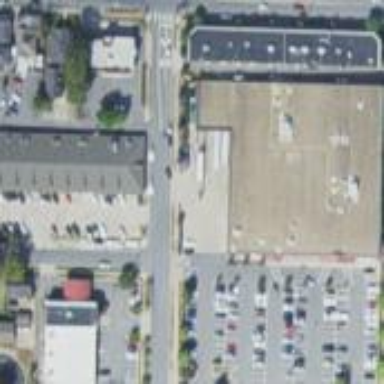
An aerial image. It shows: Supermarket located in building.